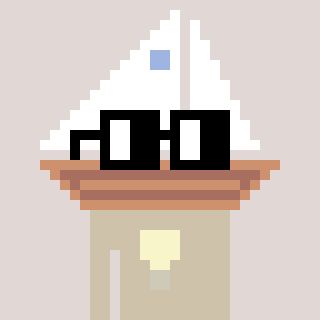
a pixel art character with square black glasses, a sailboat-shaped head and a bege-colored body on a warm background